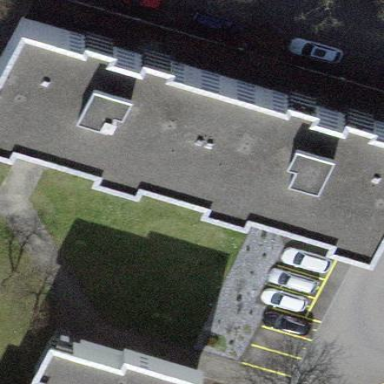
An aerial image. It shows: Residential building.